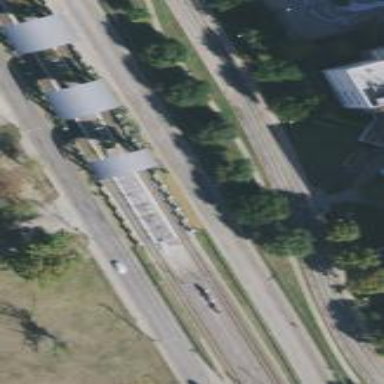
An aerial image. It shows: Light rail station that serves as public transport hub for the railway system.